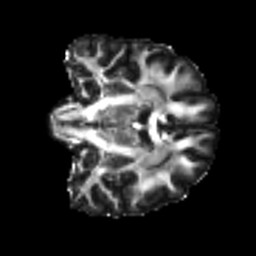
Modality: FA
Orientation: coronal
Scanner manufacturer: siemens
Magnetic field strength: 3 T
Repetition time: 4 s
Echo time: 0.0594 s